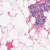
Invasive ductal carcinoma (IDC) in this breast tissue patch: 0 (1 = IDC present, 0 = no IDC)